Field crop: tomato
Growth stage: 1
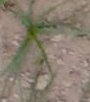
Species: cyperus